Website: walmart
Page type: cart
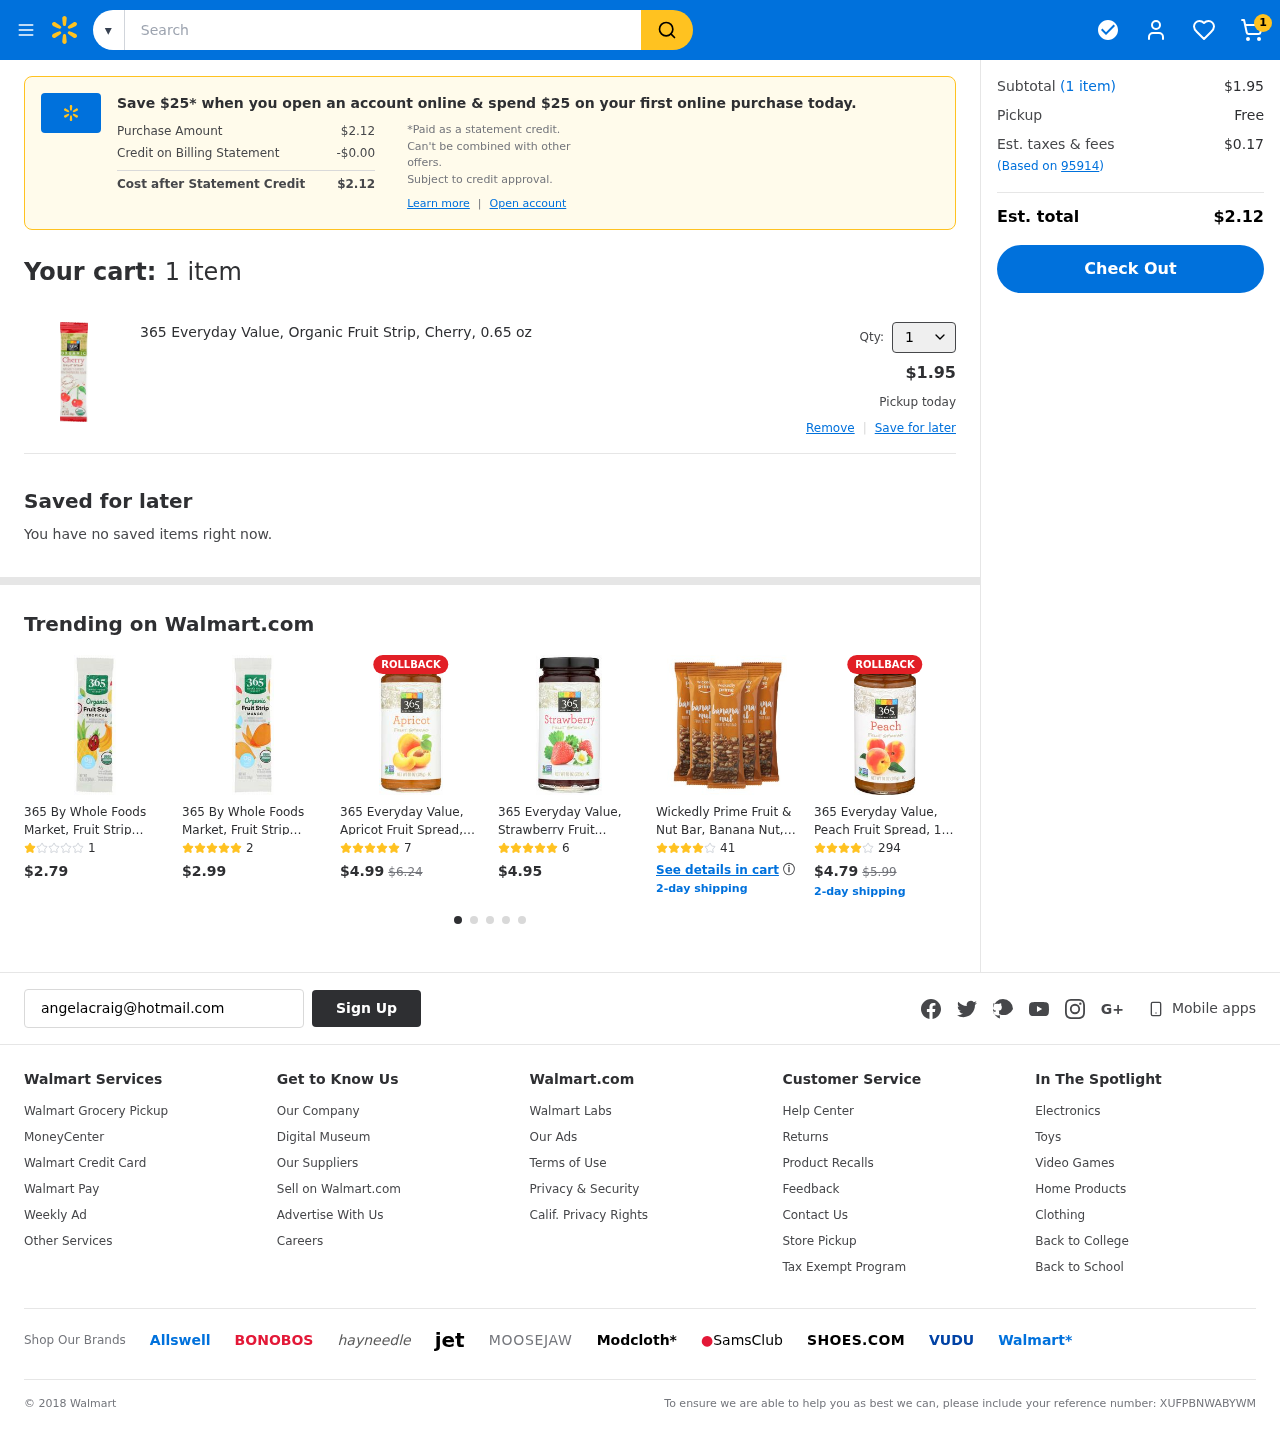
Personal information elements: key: PII_EMAIL
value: angelacraig@hotmail.com
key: PII_POSTCODE
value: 95914
Product elements: key: PRODUCT1_NAME
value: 365 Everyday Value, Organic Fruit Strip, Cherry, 0.65 oz
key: PRODUCT1_PRICE
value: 1.95
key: PRODUCT1_QUANTITY
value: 1
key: PRODUCT2_NAME
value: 365 By Whole Foods Market, Fruit Strip Tropical Single Organic, 0.65 Ounce
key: PRODUCT2_NUM_RATINGS
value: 1
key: PRODUCT2_PRICE
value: $2.79
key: PRODUCT3_NAME
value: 365 By Whole Foods Market, Fruit Strip Mango Single Organic, 0.65 Ounce
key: PRODUCT3_NUM_RATINGS
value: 2
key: PRODUCT3_PRICE
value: $2.99
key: PRODUCT4_NAME
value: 365 Everyday Value, Apricot Fruit Spread, 10 oz
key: PRODUCT4_NUM_RATINGS
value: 7
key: PRODUCT4_PRICE
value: $4.99
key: PRODUCT4_ORIGINAL_PRICE
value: $6.24
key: PRODUCT5_NAME
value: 365 Everyday Value, Strawberry Fruit Spread, 10 oz
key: PRODUCT5_NUM_RATINGS
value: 6
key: PRODUCT5_PRICE
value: $4.95
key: PRODUCT6_NAME
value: Wickedly Prime Fruit & Nut Bar, Banana Nut, Gluten Free, Kosher, 1.4 Ounce (Pack of 5)
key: PRODUCT6_NUM_RATINGS
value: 41
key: PRODUCT7_NAME
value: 365 Everyday Value, Peach Fruit Spread, 10 oz
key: PRODUCT7_NUM_RATINGS
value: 294
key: PRODUCT7_PRICE
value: $4.79
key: PRODUCT7_ORIGINAL_PRICE
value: $5.99
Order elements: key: ORDER_NUM_ITEMS
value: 1
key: ORDER_TOTAL
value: $2.12
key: ORDER_NUM_ITEMS
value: (1 item)
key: ORDER_NUM_ITEMS
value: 1 item
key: ORDER_SUBTOTAL
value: $1.95
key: ORDER_TAX
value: $0.17
Search elements: key: HEADER_SEARCH
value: Search